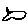
Label: fish